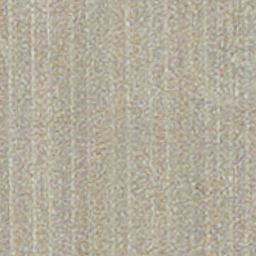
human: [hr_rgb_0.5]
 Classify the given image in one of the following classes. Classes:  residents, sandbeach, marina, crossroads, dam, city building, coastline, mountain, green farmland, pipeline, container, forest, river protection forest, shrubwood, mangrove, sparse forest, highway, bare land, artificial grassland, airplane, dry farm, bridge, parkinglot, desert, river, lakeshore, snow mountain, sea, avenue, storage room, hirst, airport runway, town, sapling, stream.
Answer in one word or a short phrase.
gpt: dry farm